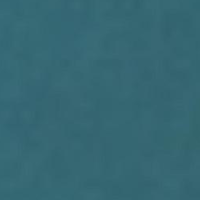
EUNIS habitat code: 14
Species observed at this site:
Filipendula ulmaria